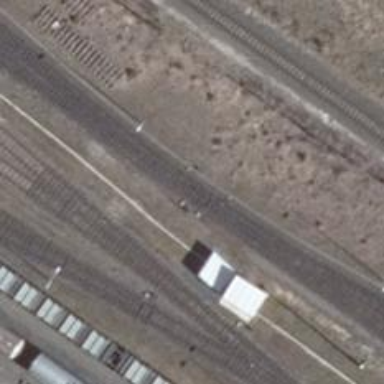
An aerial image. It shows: Railway switch.